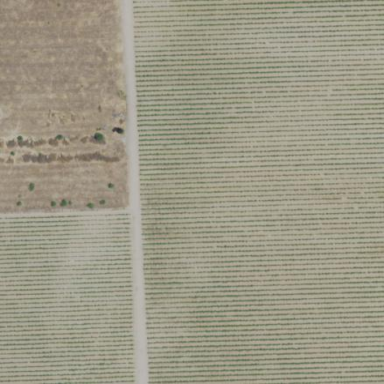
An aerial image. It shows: Vineyard growing grapes.